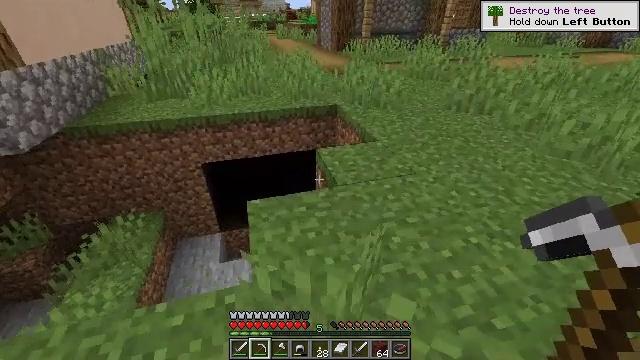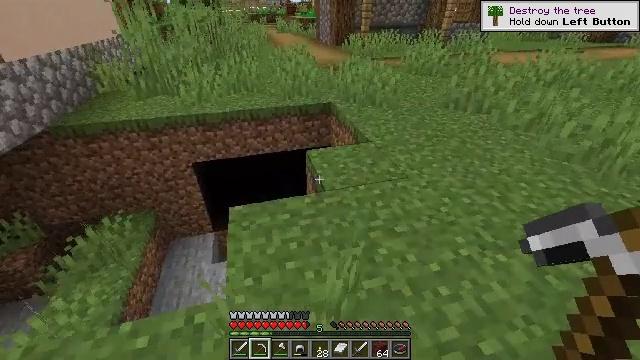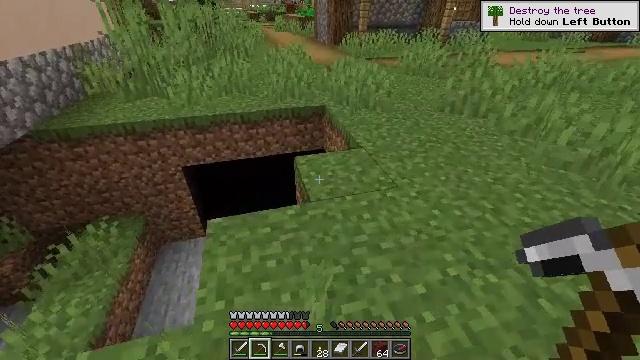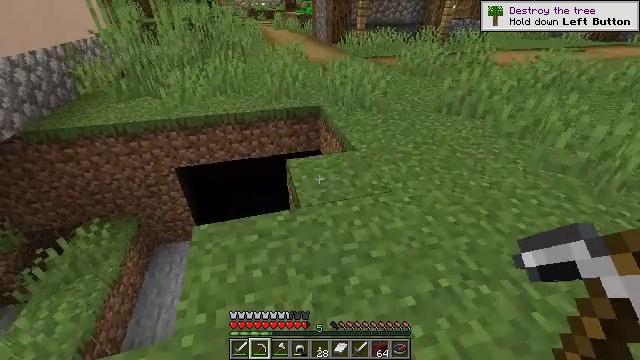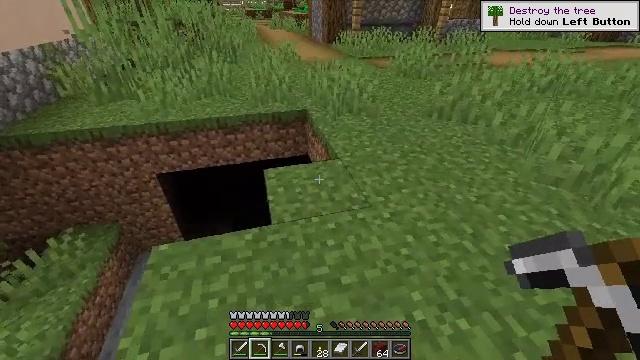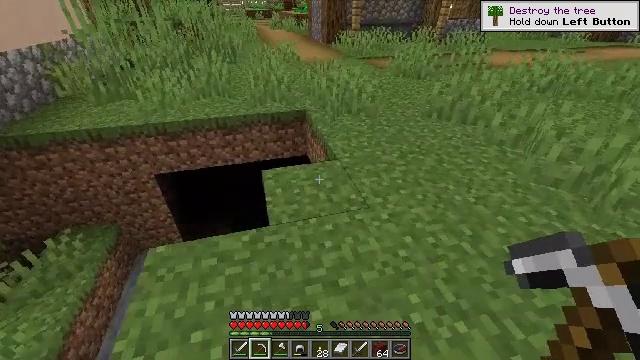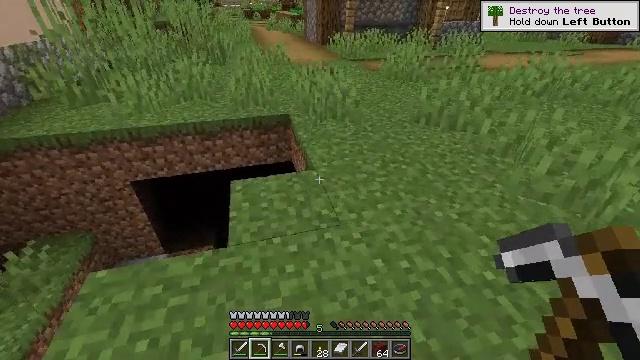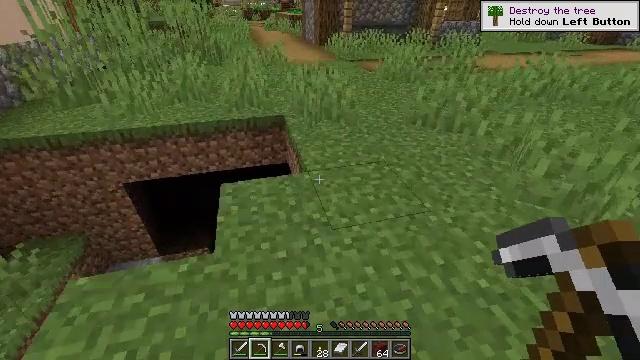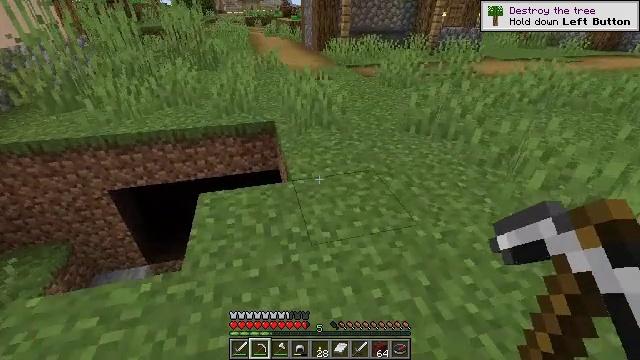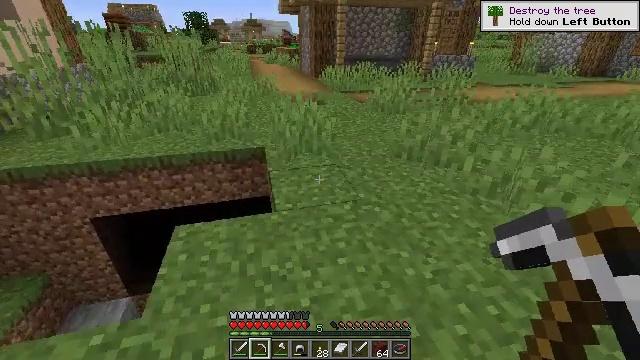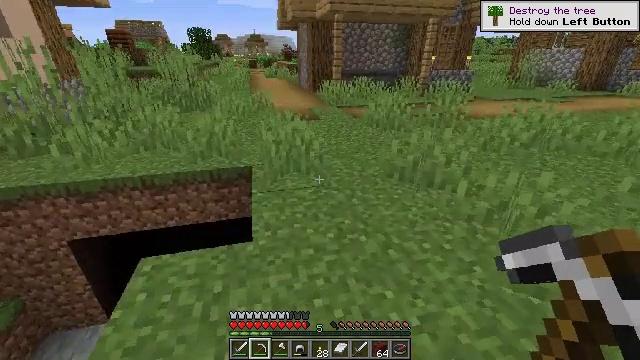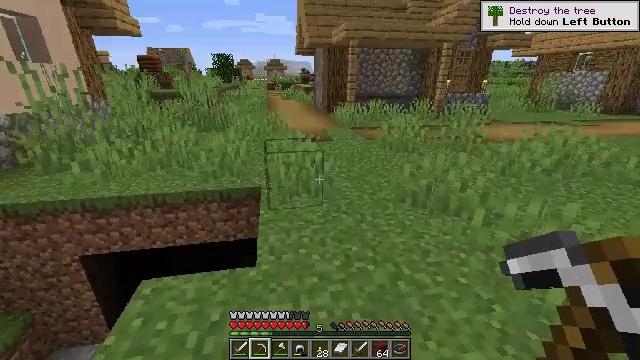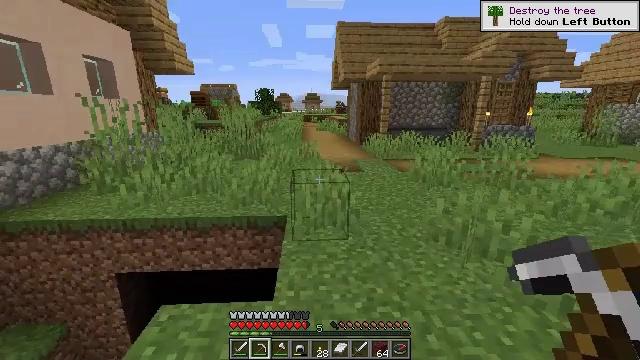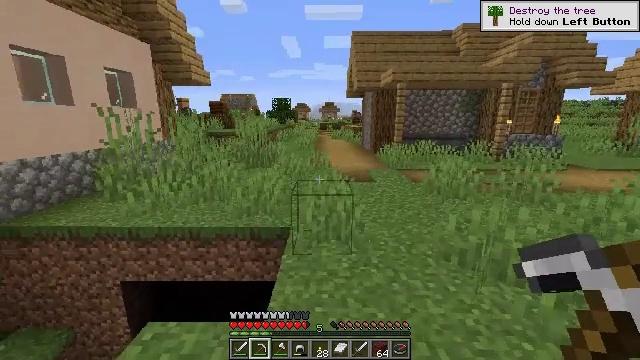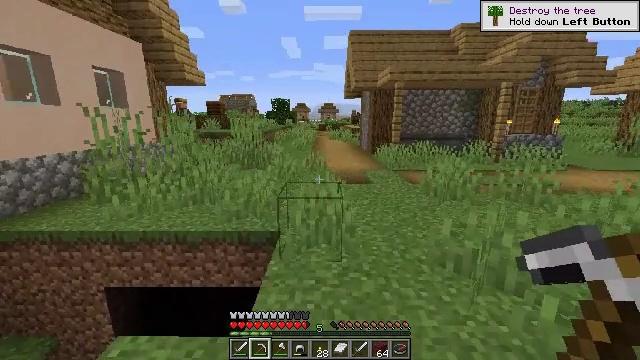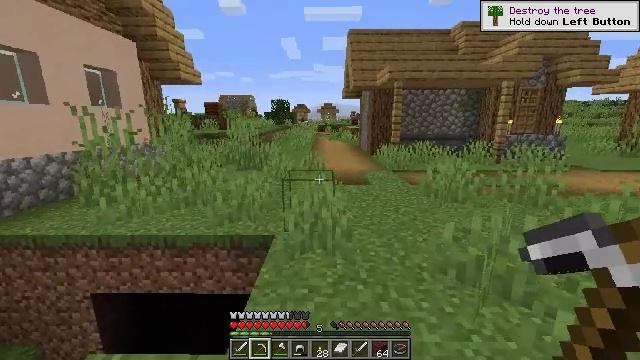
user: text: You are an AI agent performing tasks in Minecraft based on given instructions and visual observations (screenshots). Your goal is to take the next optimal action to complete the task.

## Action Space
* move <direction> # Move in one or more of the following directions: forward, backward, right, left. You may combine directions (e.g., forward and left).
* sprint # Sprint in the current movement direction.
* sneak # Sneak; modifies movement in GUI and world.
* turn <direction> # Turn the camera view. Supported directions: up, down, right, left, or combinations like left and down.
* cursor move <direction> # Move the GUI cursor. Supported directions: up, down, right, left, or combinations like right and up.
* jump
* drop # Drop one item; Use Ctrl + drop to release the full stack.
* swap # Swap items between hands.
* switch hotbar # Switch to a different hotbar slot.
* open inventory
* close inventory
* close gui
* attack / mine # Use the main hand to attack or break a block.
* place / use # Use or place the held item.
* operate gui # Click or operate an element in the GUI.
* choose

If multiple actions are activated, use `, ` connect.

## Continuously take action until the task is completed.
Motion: motion action
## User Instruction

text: Dig and collect smooth stone.
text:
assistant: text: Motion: move forward and move right
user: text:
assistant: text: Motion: move forward and move right
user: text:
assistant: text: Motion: move forward and move right
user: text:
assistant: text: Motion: move forward and move right
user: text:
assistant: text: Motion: move forward and move right
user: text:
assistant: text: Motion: move forward and move right
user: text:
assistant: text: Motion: move forward and move right
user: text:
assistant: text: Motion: move forward and move right
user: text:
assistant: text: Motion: move forward and move right, turn up
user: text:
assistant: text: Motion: move forward and move right, turn up
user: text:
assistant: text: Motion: move forward and move right, turn left and up
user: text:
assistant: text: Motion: move forward and move right, turn left and up
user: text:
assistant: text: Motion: move forward and move right, turn left and up
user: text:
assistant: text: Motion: move forward
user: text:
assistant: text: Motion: move forward
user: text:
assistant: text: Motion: move forward
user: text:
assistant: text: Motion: move forward
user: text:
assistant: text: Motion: move forward
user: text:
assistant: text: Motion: move forward
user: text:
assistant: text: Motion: move forward
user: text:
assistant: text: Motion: move forward
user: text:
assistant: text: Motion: move forward
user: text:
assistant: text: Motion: move forward
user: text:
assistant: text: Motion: move forward, turn left
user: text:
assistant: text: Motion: move forward
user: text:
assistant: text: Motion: move forward
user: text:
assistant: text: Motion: move forward
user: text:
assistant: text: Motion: move forward
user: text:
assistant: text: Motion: move forward
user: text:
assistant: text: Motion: move forward